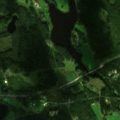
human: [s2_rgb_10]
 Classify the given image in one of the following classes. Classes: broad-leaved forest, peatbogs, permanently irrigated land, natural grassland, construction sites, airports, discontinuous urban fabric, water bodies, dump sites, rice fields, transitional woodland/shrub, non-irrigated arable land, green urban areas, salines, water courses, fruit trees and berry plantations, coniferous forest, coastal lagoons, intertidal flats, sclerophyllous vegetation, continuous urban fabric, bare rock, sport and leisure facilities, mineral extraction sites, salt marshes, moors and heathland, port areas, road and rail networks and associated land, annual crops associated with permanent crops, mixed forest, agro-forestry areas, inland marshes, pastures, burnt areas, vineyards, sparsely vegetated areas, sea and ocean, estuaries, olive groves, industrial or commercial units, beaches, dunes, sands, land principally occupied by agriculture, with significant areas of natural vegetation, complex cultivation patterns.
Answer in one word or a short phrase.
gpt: land principally occupied by agriculture, with significant areas of natural vegetation, coniferous forest, mixed forest, transitional woodland/shrub, water bodies